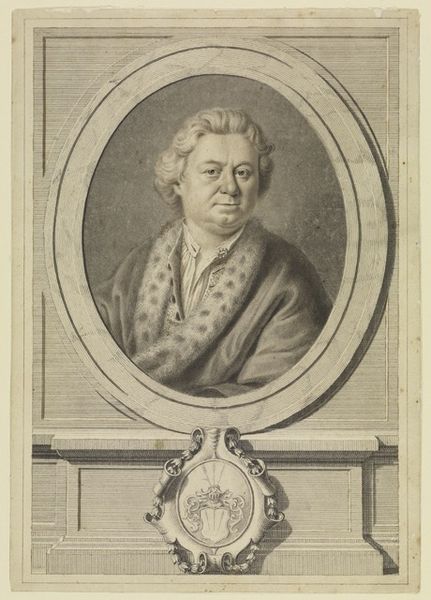
Titel: Bildnis eines älteren Herrn (Vorlage für einen Kupferstich)
Künstler: Anton Raphael Mengs
Standort: Karlsruhe
Institution: Staatliche Kunsthalle Karlsruhe
Schlagwörter: gemälde, kopf, mann, umhang, weiß, frisur, grau, haar, holz, marmor, mund, nase, schwarz, symbol, zeichnung, blick, schal, beige, muster, ornament, blond, hemd, jacke, wand, architektur, augen, barock, gesicht, hermelin, kragen, pelz, rahmen, sockel, stein, bild, bildnis, herr, portrait, porträt, spiegel, pastos, auge, haare, mantel, adel, brosche, brustbild, frontal, kinn, knopf, lippen, locke, locken, schulter, schultern, oval, rund, fell, perücke, lächeln, man, grafik, graphik, linien, rand, kaiser, könig, dick, kartusche, verzierung, maler, stuck, augenbraue, knöpfe, hemdkragen, fett, schild, offen, medaillon, linie, torso, druck, druckgraphik, druckgrafik, schraffur, schwarz weiß, radierung, stich, nerz, fürst, buchdeckel, bademantel, wappen, sims, pelzkragen, gesims, doppelkinn, wohlhabend, herzog, adliger, speere, säufer, trinker, persönlichkeit, postament, emblem, kupferstich, vertäfelung, leopard, rondo, rocaille, protrait, hemdskragen, freske, zufrieden, leger, portäit, aug, bildfeld, zobel, klragen, rollwerk, ovel, nse, hermelinkragen, übergewichtig, art-deco, 1850, 18.jahrhundert, vertafelung, stich#, broche, #grafik, ranbd, hemd#